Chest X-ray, PA view. Patient: 57 years old, sex F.
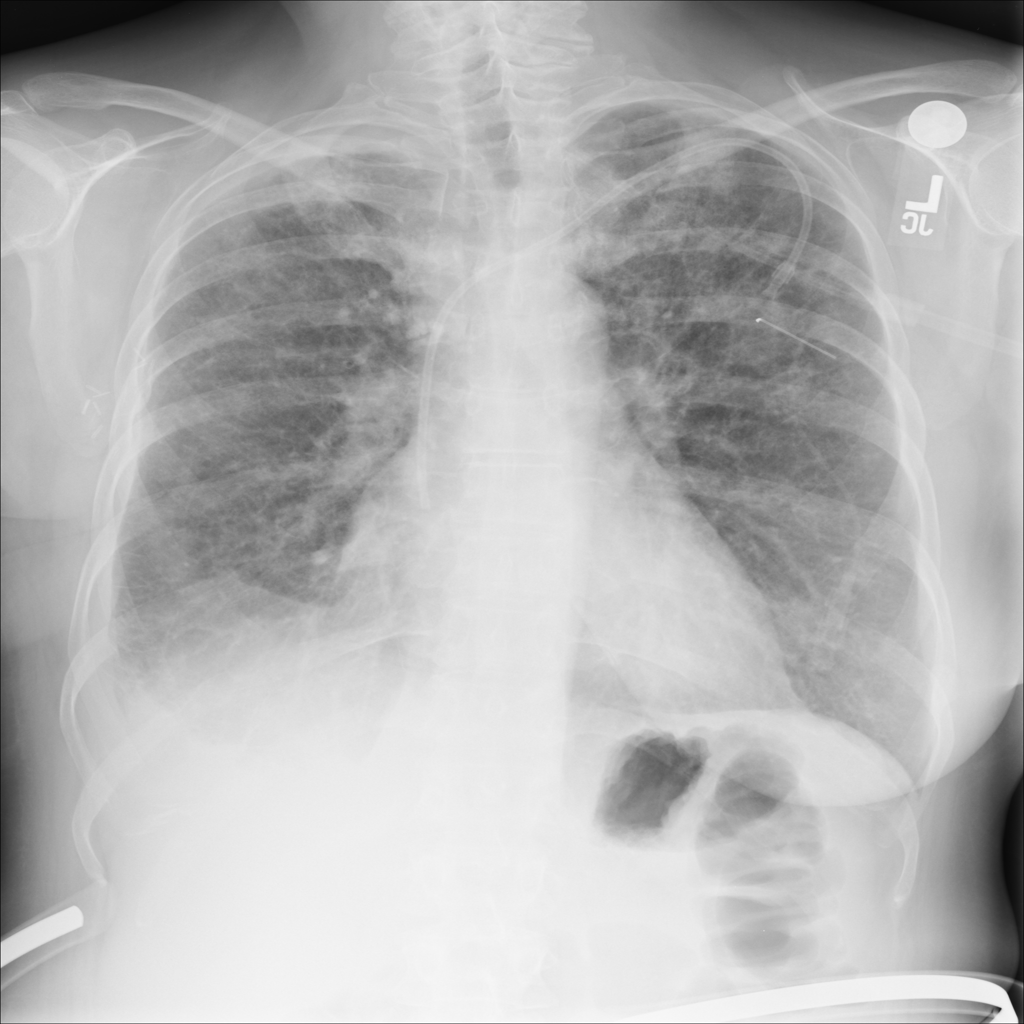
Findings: Fibrosis